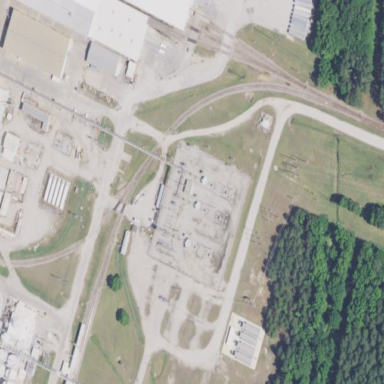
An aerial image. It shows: Industrial substation surrounded by fence.